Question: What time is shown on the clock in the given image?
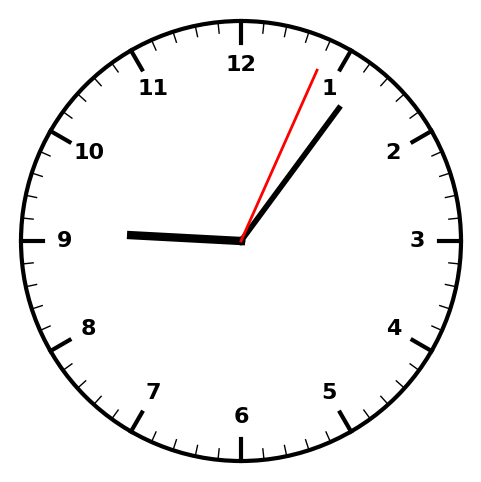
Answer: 09:06:04